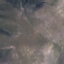
Label: HerbaceousVegetation